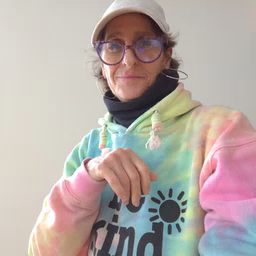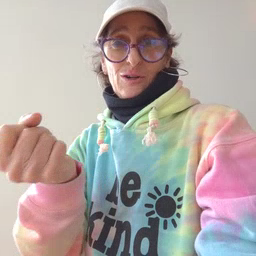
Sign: drawer